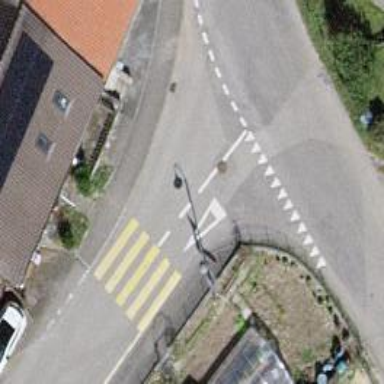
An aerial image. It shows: Marked crossing on the road.